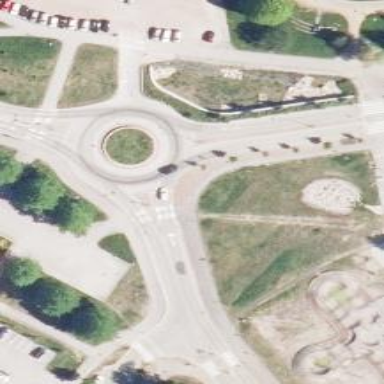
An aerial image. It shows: Uncontrolled zebra crossing on the road.